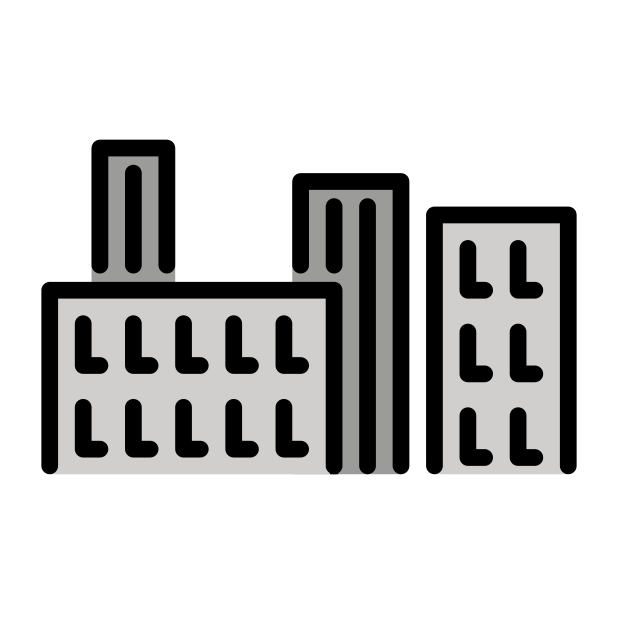
Emoji: 🏙
Name: cityscape
Unicode: 0x1f3d9